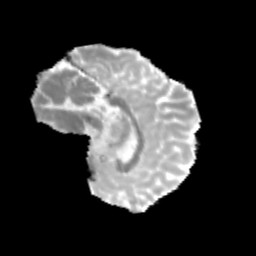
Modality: MD
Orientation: sagittal
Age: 13
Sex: female
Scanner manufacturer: siemens
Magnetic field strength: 3 T
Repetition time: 3.8 s
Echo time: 0.07 s